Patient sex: M
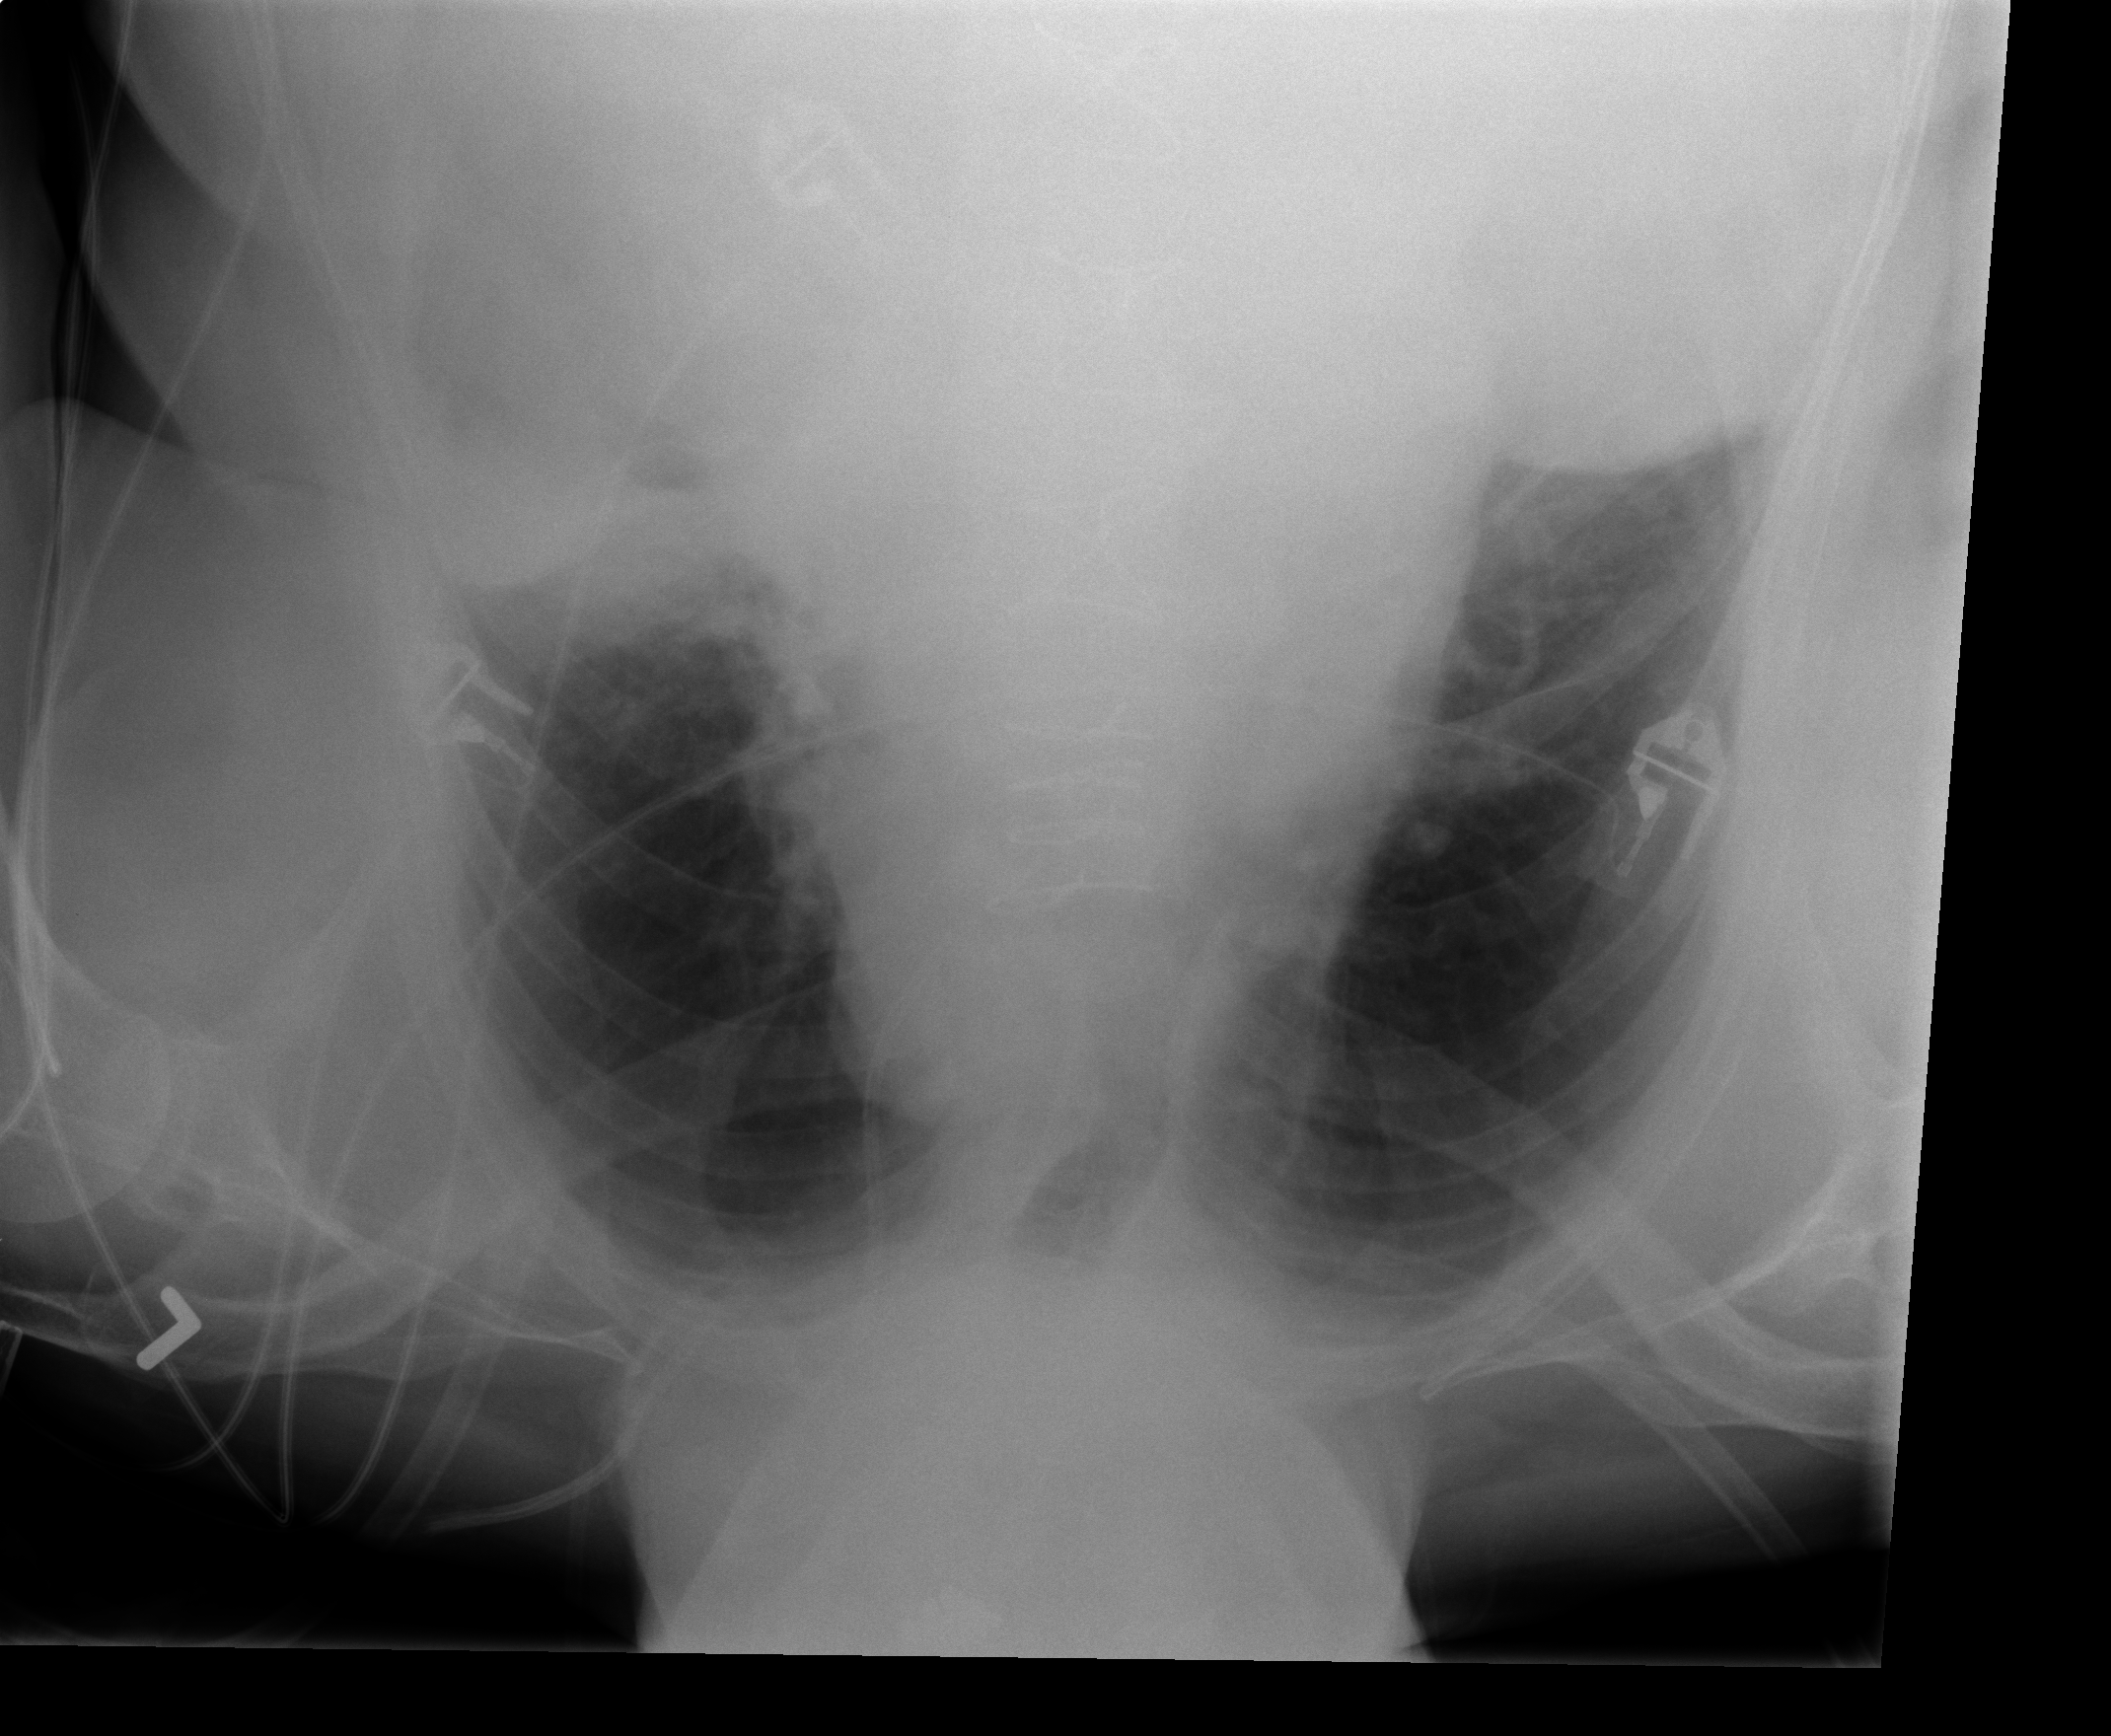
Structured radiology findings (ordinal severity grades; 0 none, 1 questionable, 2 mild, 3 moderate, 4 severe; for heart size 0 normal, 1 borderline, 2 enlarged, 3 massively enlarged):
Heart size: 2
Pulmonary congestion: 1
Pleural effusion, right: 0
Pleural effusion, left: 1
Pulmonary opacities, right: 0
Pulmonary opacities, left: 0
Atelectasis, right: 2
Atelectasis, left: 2